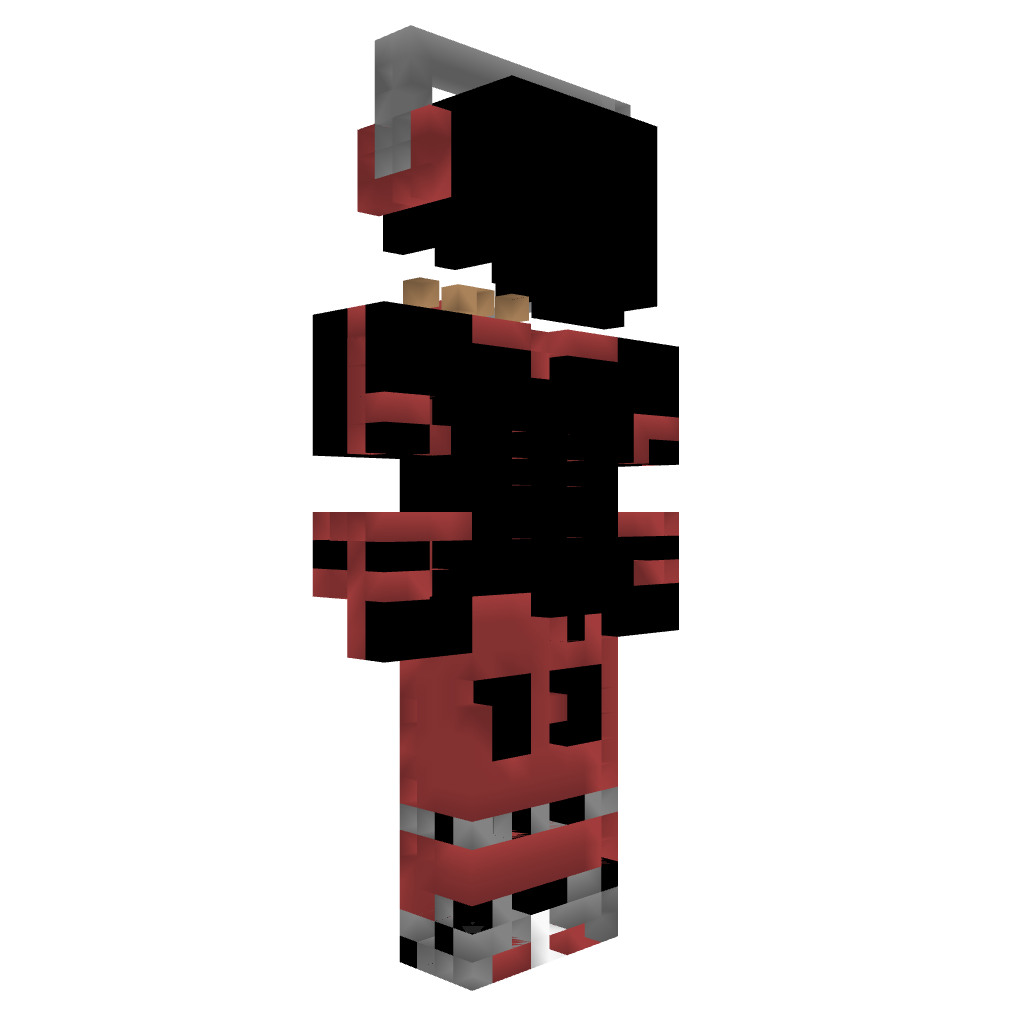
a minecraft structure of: My Skin Pixle Art bad low quality